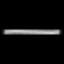
Label: line